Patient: sex M, age 57
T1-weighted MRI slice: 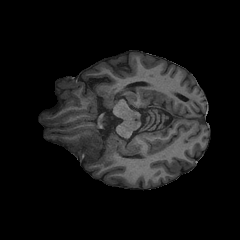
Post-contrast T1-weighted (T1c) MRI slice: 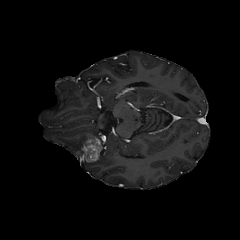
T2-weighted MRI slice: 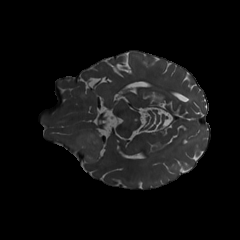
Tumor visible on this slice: yes
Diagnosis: Glioblastoma, IDH-wildtype
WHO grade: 4